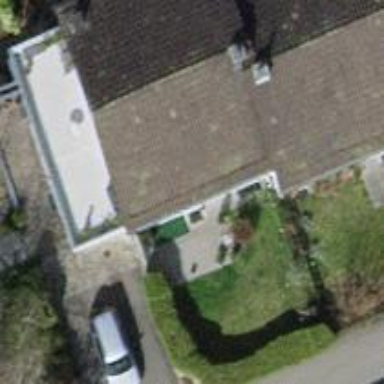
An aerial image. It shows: Semidetached house.